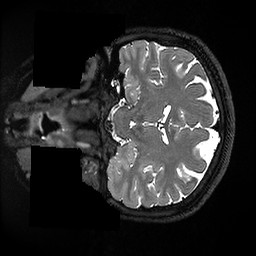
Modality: T2w
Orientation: coronal
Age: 29
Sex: female
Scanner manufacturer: ge
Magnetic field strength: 3 T
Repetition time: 3.202 s
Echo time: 0.06629 s